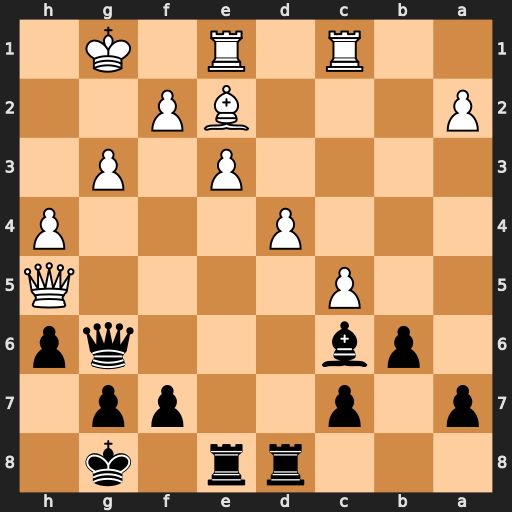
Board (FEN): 3rr1k1/p1p2pp1/1pb3qp/2P4Q/3P3P/4P1P1/P3BP2/2R1R1K1
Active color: b
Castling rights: -
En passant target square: -
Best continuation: Qe4 Qf3 Qxf3 Bxf3 Bxf3